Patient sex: F
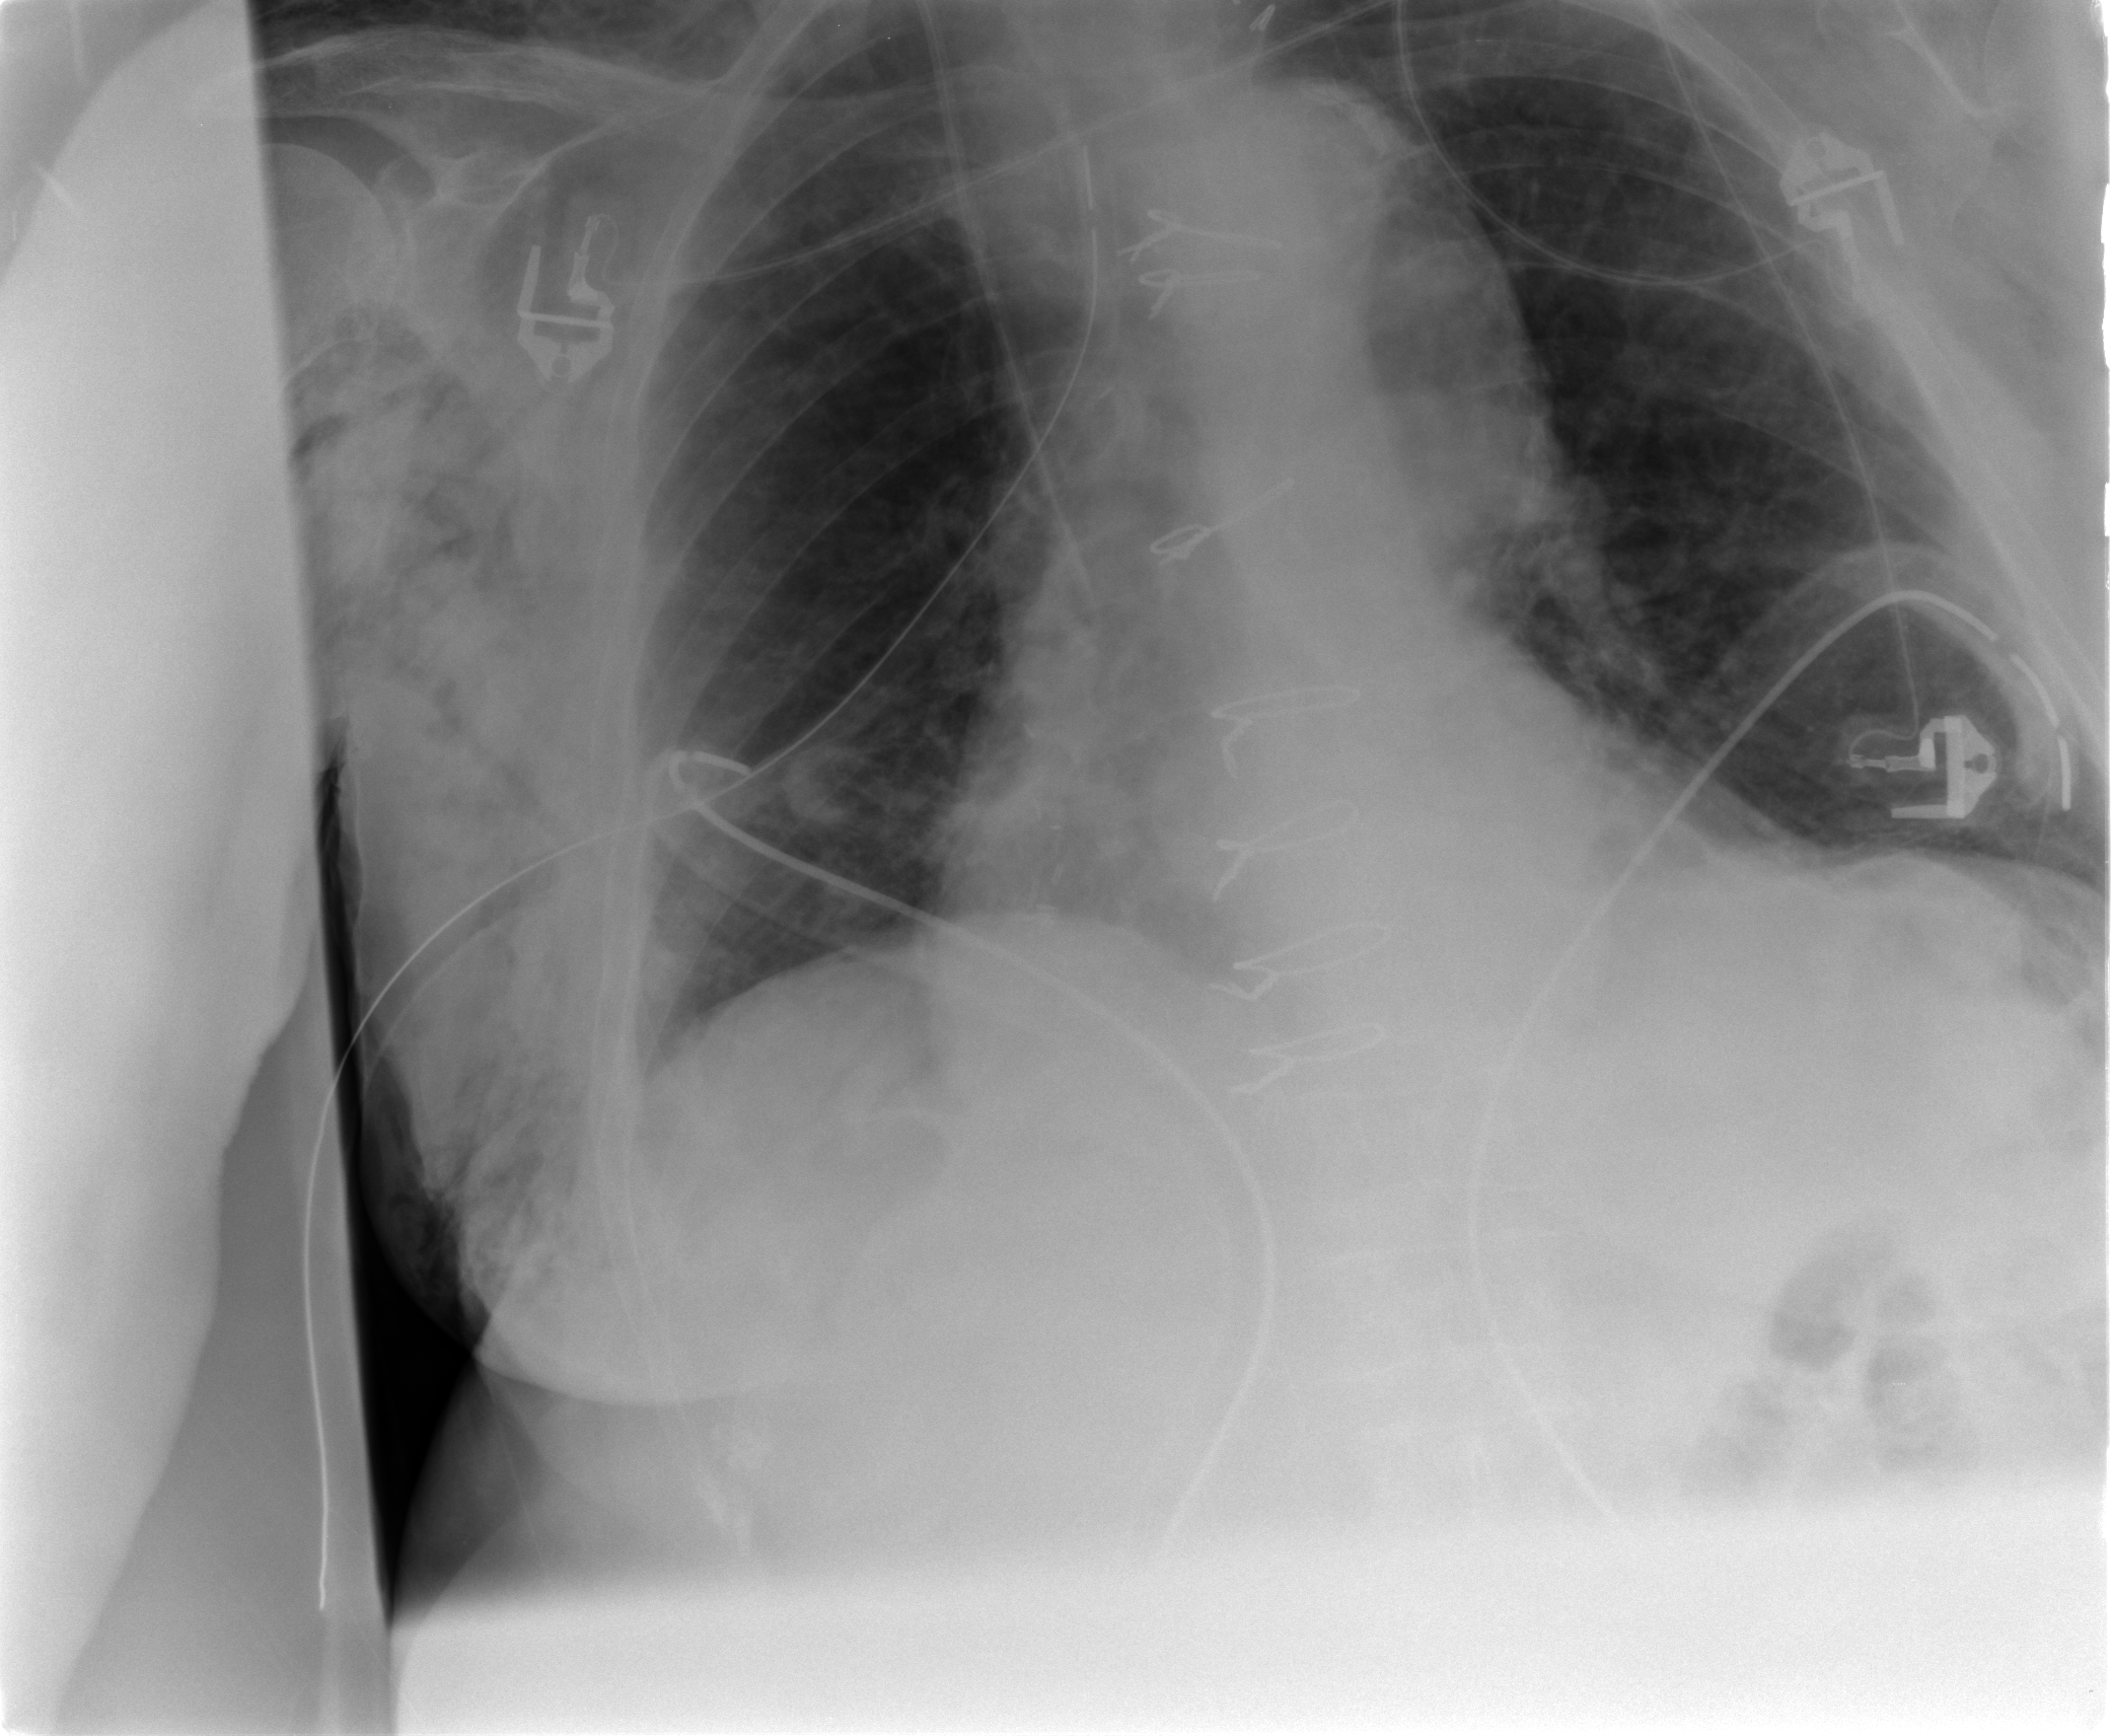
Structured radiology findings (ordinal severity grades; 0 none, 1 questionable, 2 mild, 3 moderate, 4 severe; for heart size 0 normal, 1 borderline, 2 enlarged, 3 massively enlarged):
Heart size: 0
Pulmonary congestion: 1
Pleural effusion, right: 0
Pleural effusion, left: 0
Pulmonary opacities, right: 0
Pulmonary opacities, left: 0
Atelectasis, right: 0
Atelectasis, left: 1